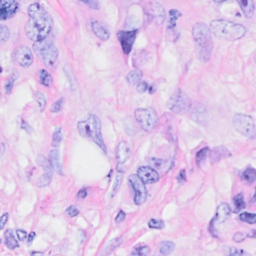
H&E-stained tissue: Breast